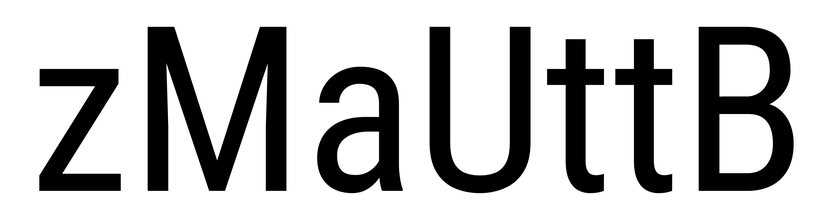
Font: Roboto_Condensed_Regular